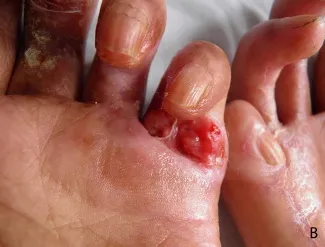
Clinical features of the hand lesions. (A, B) Contracture deformity of both hands was evident, and an ulcer was detected on the flexor side of the 5th metacarpophalangeal joint of the left hand.
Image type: medical_photograph (skin_photograph)